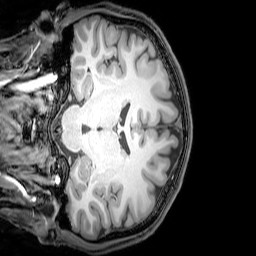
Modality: T1w
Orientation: coronal
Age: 25
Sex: male
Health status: healthy
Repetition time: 0.081 s
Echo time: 0.037 s